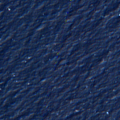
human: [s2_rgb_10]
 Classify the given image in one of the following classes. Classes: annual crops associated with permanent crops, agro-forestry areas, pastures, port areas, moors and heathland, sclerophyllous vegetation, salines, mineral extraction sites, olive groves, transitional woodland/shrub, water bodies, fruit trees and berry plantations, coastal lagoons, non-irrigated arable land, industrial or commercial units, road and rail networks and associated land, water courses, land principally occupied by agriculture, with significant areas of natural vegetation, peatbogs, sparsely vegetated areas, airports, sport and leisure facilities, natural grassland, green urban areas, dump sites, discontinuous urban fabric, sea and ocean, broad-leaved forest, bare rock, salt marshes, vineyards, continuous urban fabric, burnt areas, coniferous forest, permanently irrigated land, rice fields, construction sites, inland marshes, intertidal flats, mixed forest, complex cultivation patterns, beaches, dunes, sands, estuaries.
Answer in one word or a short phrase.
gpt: sea and ocean